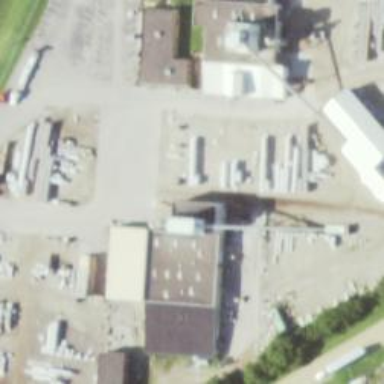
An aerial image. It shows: Manufacturing building.